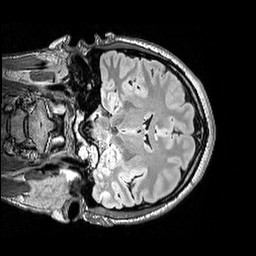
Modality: FLAIR
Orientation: coronal
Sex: male
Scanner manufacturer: siemens
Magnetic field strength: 3 T
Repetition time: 5 s
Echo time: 0.395 s